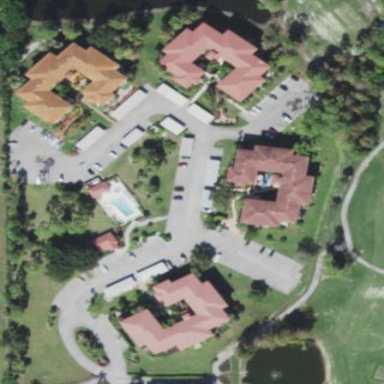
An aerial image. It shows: Condominium in residential area.